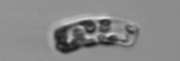
Label: Guinardia_striata